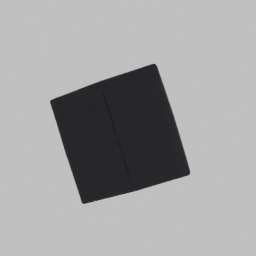
Label: furniture